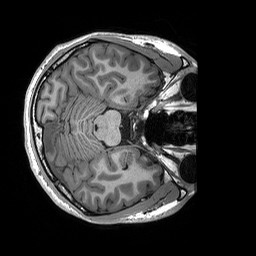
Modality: T1w
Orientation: axial
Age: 21
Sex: male
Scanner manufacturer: siemens
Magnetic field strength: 3 T
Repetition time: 2.53 s
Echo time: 0.00227 s